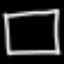
Label: square